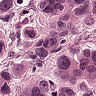
Metastatic tissue present: yes